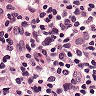
Metastatic tissue present: no